Field crop: maize
Growth stage: 2
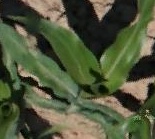
Species: maize